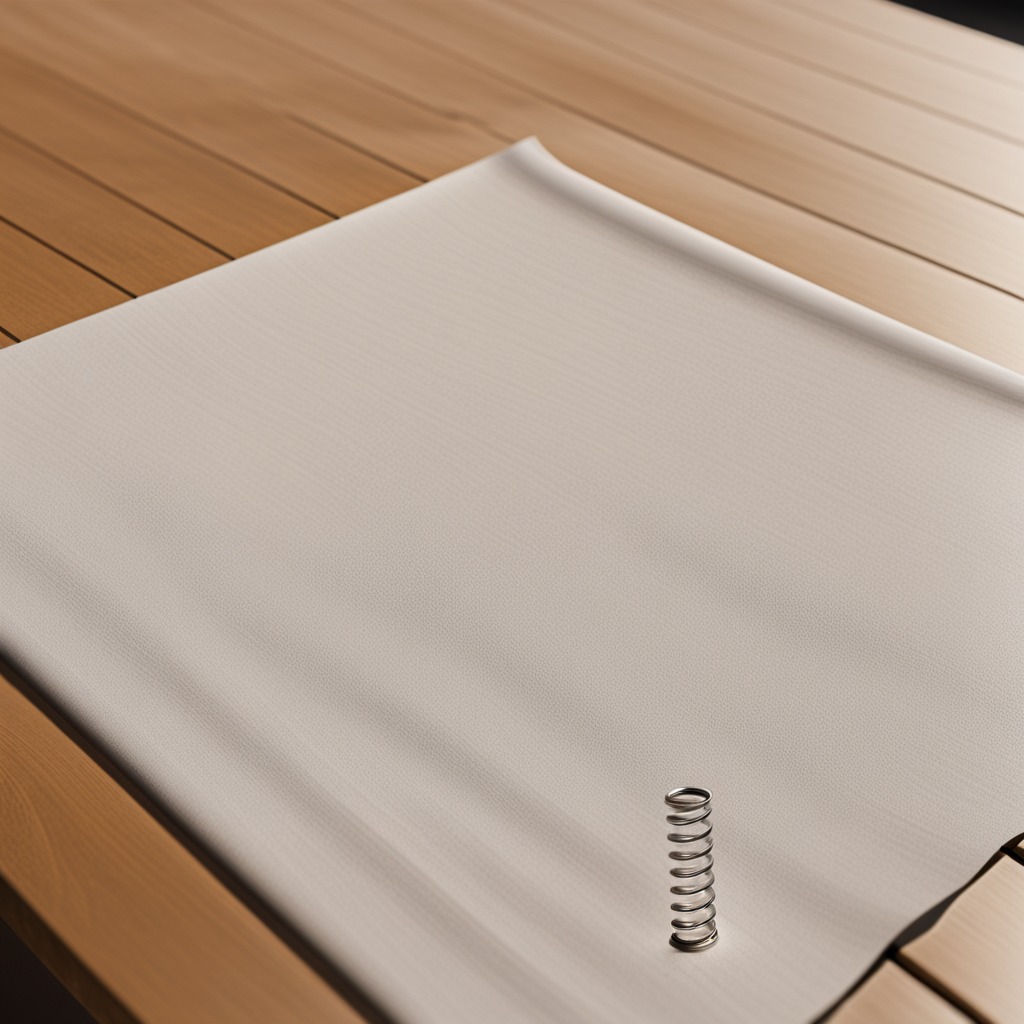
A coiled metal spring lies on the wooden table.